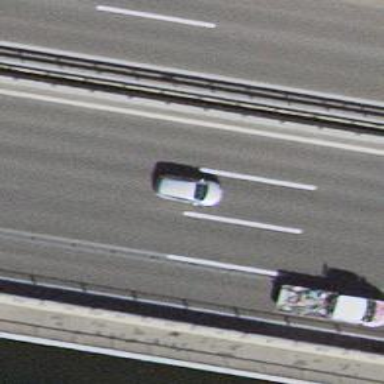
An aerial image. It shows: Asphalt bridge over motorway.